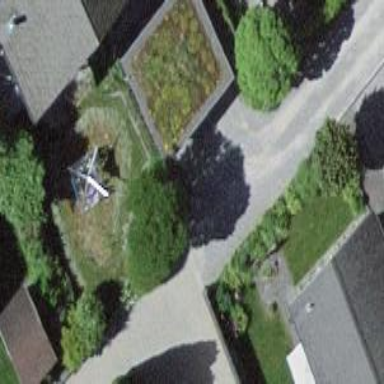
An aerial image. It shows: Garage building.